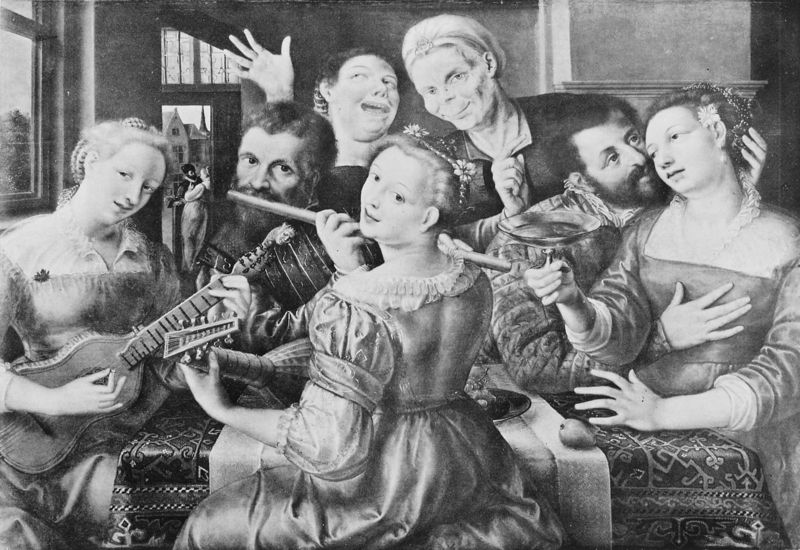
Titel: Die Hochzeitsgesellschaft
Künstler: Jan Massys
Institution: Stockholm, Nationalmuseum
Schlagwörter: hand, mann, frauen, menschen, stadt, brust, busen, damen, fenster, frau, glas, kleid, männer, schmuck, tisch, tür, ausblick, blüte, dame, haus, obst, rosen, fest, gesellschaft, tanz, bart, feier, trinken, alte, arme, teller, holland, instrument, tischdecke, tischtuch, kelch, gewänder, gesang, gitarre, instrumente, musik, musiker, bauern, deutschland, apfel, kuss, küssen, liebe, umarmung, freude, bauer, foto, birne, flöte, querflöte, singen, sänger, frrau, laute, mandoline, lyra, gasthaus, wirtshaus, brueghel, zither, ukulele, rauen, kupplerin, bordell, grabschen, bordellszene, grabscher, tischtich, wi8rtshaus